Question: I have a UIScrollView which has a UIView embedded in it. It have 2 buttons "scroll" and "unscroll".On clicking the "scroll" button, my scrollview scroll up from the bottom of the parent view. Everything works fine until here but when I click the "unscroll" button to push the scrollview back to where it came from, nothing happens. I have posted the entire code here. Please check where the fault lies !!. Already spent a sizeable amount of time on it.
'''
-(IBAction)unscrollClicked:(id)sender
{
//[viewController.view removeFromSuperview];
[UIView beginAnimations:@"back to original size" context:nil];
scrollView.contentSize=viewController.view.bounds.size;
//scrollView.contentSize=viewController.view.bounds.size;
[UIView commitAnimations];
}
-(IBAction)scrollClicked:(id)sender
{
//viewController.view.backgroundColor=[UIColor orangeColor];
viewController.view.frame=CGRectMake(0, 410, 320, 460);
//[self.view addSubview:viewController.view];
UIScrollView *scrollView = [[UIScrollView alloc] initWithFrame:CGRectMake(0,40, 320, 400)];//(0,0,320,160)
scrollView.autoresizingMask = UIViewAutoresizingFlexibleHeight | UIViewAutoresizingFlexibleWidth;
//[MyView setFrame:CGRectMake (0, 0, 320, 170)];
viewController.view.autoresizingMask = UIViewAutoresizingFlexibleHeight | UIViewAutoresizingFlexibleWidth;
scrollView.contentSize = viewController.view.bounds.size;
scrollView.bounces = YES;
scrollView.bouncesZoom = YES;
scrollView.scrollEnabled = YES;
scrollView.minimumZoomScale = 0.5;
scrollView.maximumZoomScale = 5.0;
scrollView.delegate = self;
[scrollView addSubview: viewController.view];
[self.view addSubview:scrollView];
[self moveScrollView:scrollView];
}
-(void) moveScrollView:(UIScrollView *)scrollView
{
CGFloat scrollamount=400;
[scrollView setContentOffset:CGPointMake(0,scrollamount) animated:YES];
}
'''
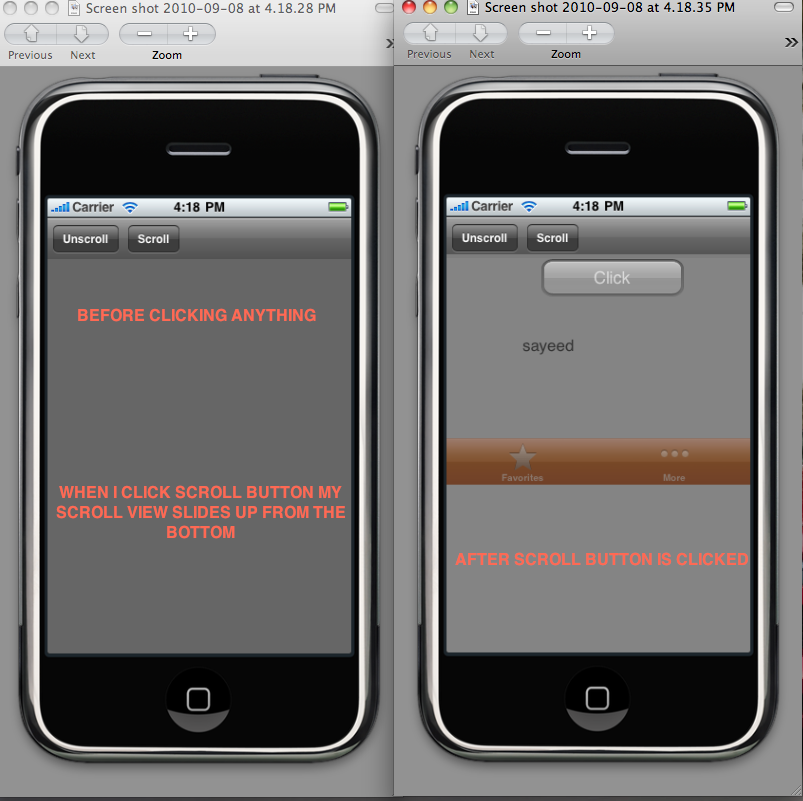
Answer: 1st problem i see with this code is that you initialize 'scrollView' in 'scrollClicked' and never store pointer to it, so in 'unscrollClicked' pointer should be 'nil'.
Another problem is that as far as i know, animation is conducted this way:
'''
[UIView beginAnimations:@"Animate" context:nil];
[UIView setAnimationDuration:2];
[UIView setAnimationBeginsFromCurrentState:YES];
[somView setFrame:CGRectMake(100, 100, 100, 100)];
[UIView commitAnimations];
'''